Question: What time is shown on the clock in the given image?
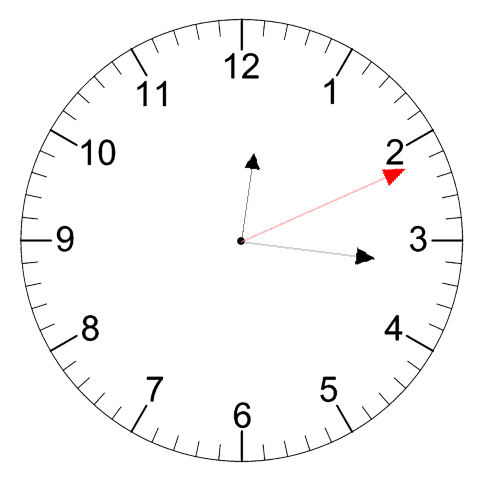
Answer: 12:16:11